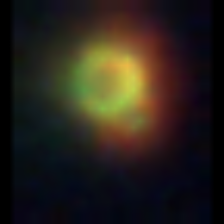
Taxon: NanoPlankton
Group: Other